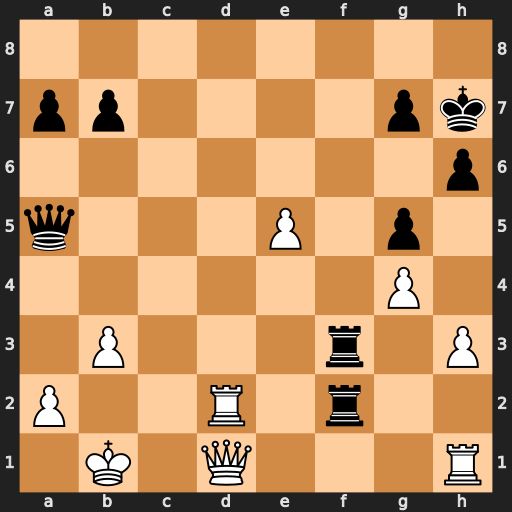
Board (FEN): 8/pp4pk/7p/q3P1p1/6P1/1P3r1P/P2R1r2/1K1Q3R
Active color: w
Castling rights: -
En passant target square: -
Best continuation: Qc2+ Kg8 Rxf2 Rxf2 Qxf2